Chest X-ray. View position: AP
Patient age: 50
Patient sex: F
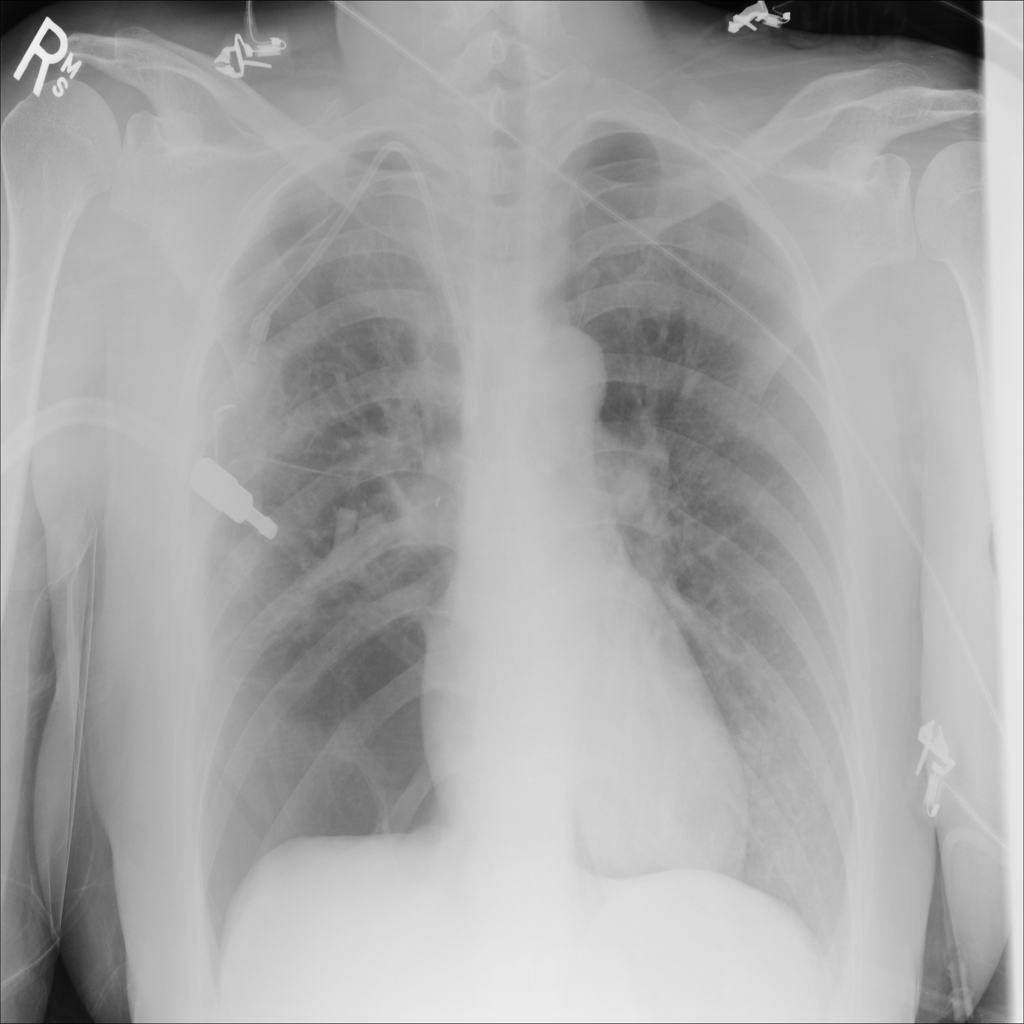
Finding: Pneumothorax